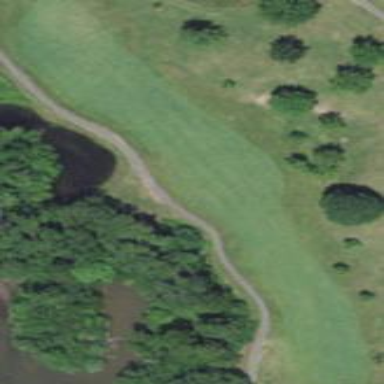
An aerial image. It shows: Golf fairway surrounded by grass.